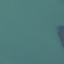
Label: SeaLake